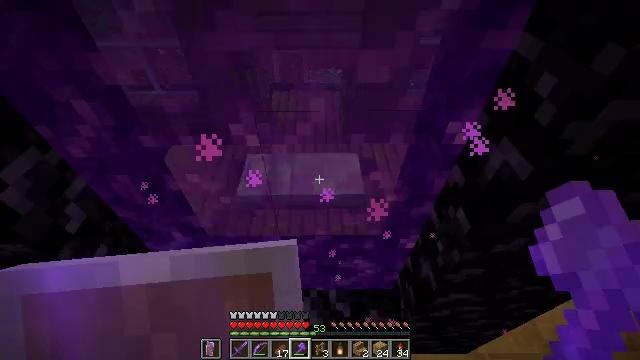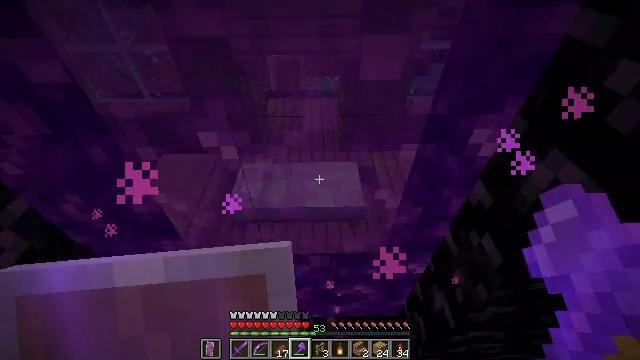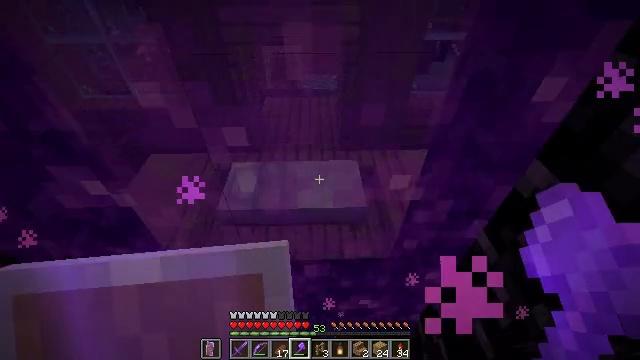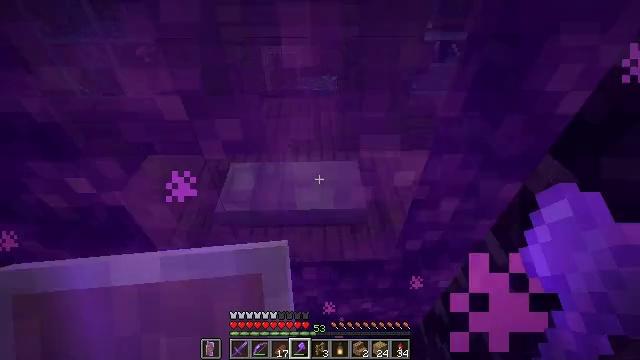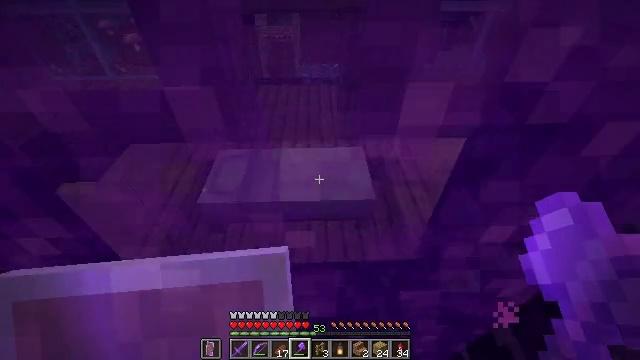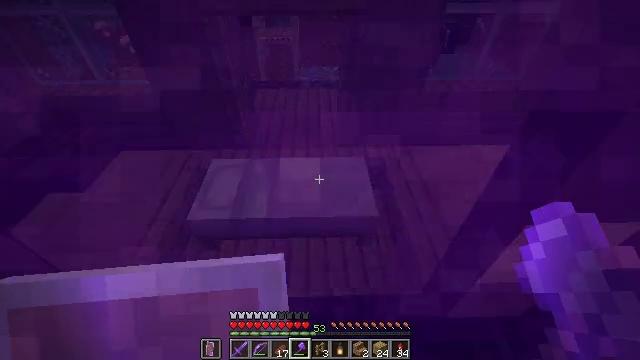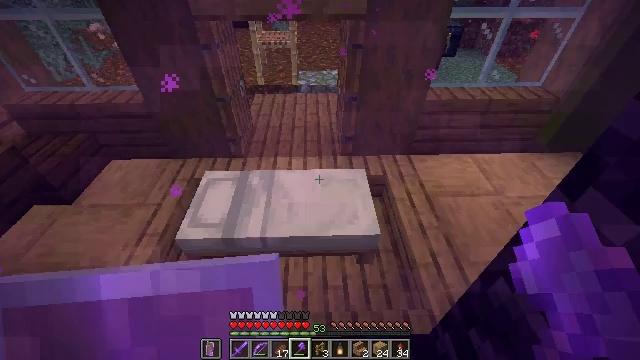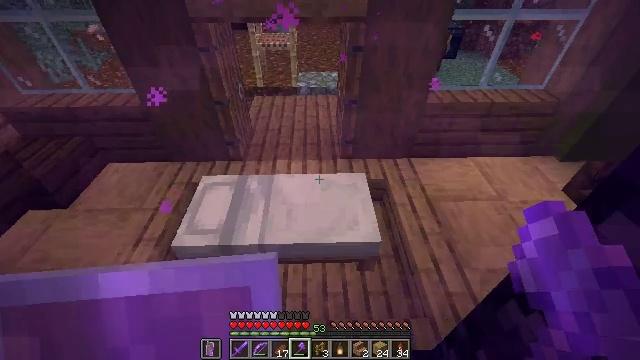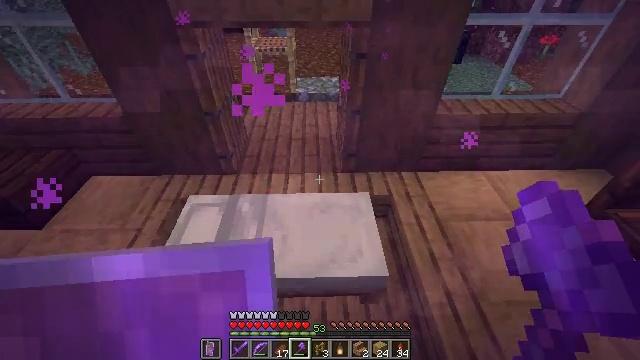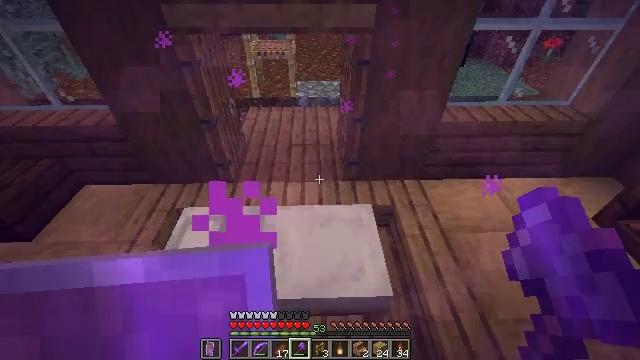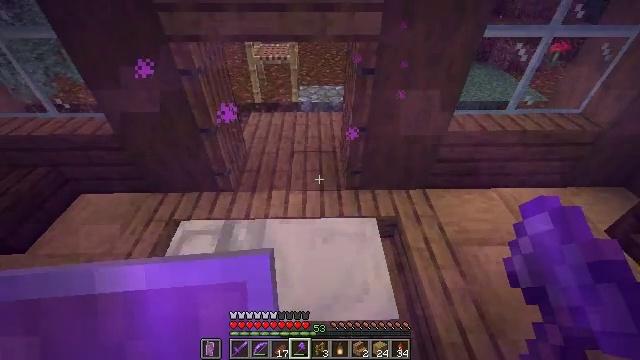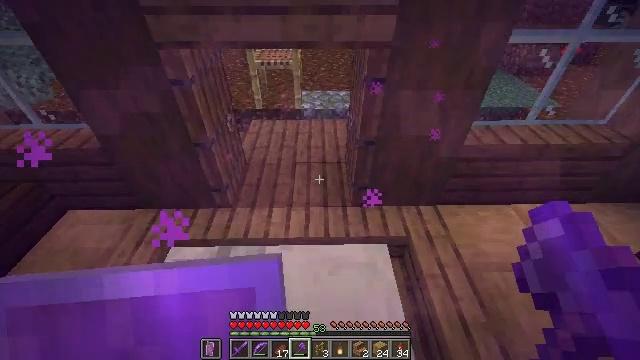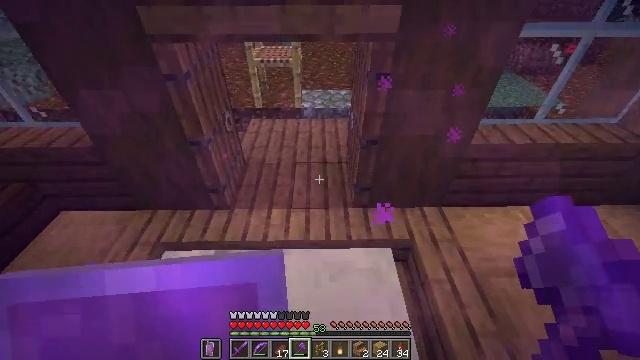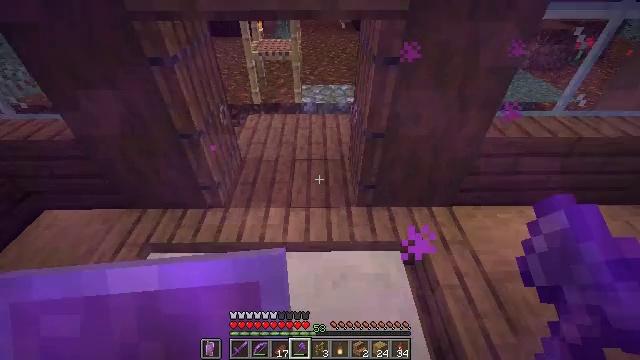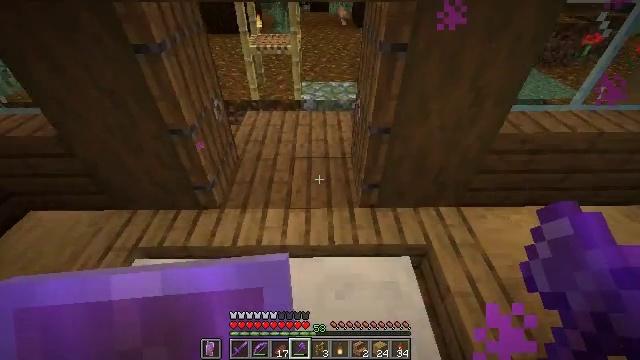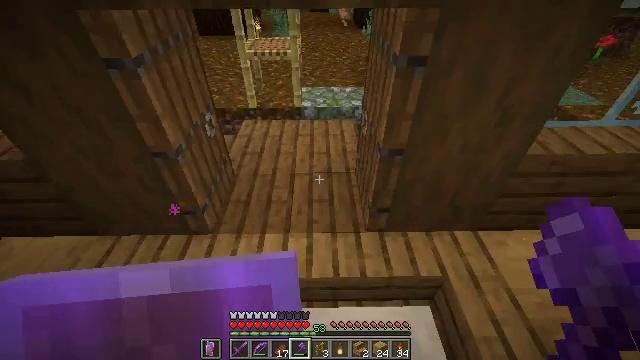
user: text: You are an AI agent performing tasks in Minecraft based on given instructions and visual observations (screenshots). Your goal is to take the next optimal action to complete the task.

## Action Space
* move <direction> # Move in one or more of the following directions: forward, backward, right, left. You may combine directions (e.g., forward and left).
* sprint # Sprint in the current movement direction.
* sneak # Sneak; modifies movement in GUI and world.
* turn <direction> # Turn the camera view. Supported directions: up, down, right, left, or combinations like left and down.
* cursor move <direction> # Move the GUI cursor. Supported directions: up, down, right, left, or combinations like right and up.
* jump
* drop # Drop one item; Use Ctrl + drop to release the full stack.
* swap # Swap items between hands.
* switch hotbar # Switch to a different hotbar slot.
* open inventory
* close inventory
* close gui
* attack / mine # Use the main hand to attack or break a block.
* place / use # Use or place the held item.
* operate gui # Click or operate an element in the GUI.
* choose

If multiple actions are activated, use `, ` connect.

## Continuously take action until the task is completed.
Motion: motion action
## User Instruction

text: Open the crafting table and create a glass pane.
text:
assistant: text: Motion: move forward, turn up
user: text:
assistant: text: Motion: move forward
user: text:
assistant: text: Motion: move forward
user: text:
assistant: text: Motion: move forward
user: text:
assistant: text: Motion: move forward
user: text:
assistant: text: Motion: move forward
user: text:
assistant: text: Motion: move forward
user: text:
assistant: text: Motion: move forward
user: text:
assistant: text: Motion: move forward
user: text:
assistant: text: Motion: move forward
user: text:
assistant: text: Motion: move forward
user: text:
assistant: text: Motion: move forward
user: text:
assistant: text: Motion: move forward
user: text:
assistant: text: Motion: move forward
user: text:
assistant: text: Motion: move forward
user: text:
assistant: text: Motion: move forward
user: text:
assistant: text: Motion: move forward
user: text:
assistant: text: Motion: move forward
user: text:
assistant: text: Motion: move forward
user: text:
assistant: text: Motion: move forward
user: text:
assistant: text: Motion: move forward
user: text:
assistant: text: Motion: move forward
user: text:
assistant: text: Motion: move forward
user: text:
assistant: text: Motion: move forward, turn right and up
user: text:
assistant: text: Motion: move forward, turn right and up
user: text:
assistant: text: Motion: move forward, turn up
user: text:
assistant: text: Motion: move forward, turn up
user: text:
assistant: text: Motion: move forward
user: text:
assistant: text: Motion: move forward
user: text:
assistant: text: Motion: move forward